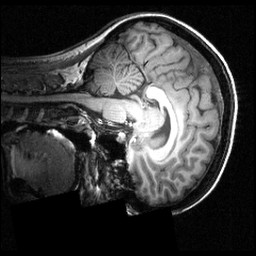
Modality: T1w
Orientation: sagittal
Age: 26
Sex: female
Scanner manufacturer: siemens
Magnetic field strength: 3.951 T
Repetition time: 1.5 s
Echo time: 0.00335 s